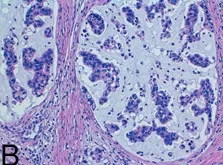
Microscopic examination of hysterectomy specimen revealed the presence of neoplasm with endometrial and myometrial involvement. The tumour was characterized by lakes of mucus in which neoplastic elements floated. Haematoxylin-Eosin x 100).
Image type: pathology (h&e)